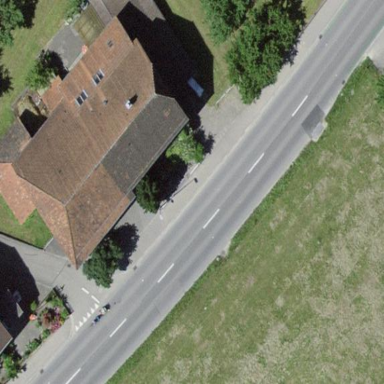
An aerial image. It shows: Residential building.